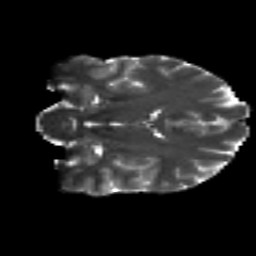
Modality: T2w
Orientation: coronal
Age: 34
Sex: female
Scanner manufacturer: siemens
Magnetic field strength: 3 T
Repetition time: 8.8 s
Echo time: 0.085 s